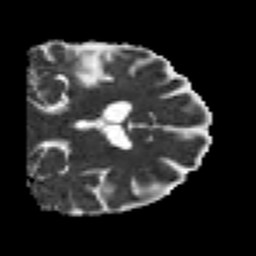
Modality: MD
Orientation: coronal
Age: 56
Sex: male
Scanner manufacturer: siemens
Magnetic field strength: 3 T
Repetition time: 7.3 s
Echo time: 0.087 s